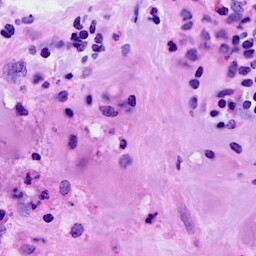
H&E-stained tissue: Breast